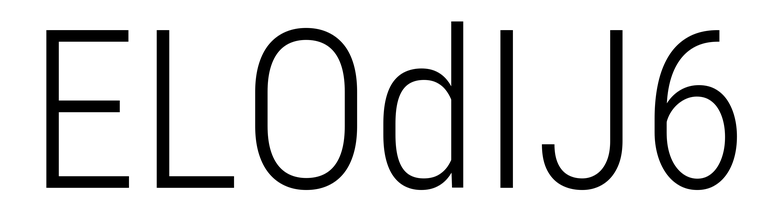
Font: Roboto_Condensed_Light